Question: I can't seem to figure this out? I wan;t to execute dec.exe with param
Here my file structure:

Here my code that i'm using on mouse click.
'''
Process process = null;
try {
process = new ProcessBuilder("dec.exe",idir,odir).start();
} catch (IOException e2) { e2.printStackTrace(); }
InputStream is = process.getInputStream();
InputStreamReader isr = new InputStreamReader(is);
BufferedReader br = new BufferedReader(isr);
String line;
String total = "";
try {
while ((line = br.readLine()) != null) {
total += line;
txtrAsdasda.setText(total);
}
}
} catch (IOException e1) { e1.printStackTrace(); }
'''
---
'''
Exception in thread "AWT-EventQueue-0" java.lang.NullPointerException
at java.lang.ProcessBuilder.start(Unknown Source)
at pw.ConverterUIApp$3.actionPerformed(ConverterUIApp.java:128)
...
'''
and
'''
java.io.IOException: Cannot run program "dec.exe": CreateProcess error=2, The system cannot find the file specified
at java.lang.ProcessBuilder.start(Unknown Source)
'''
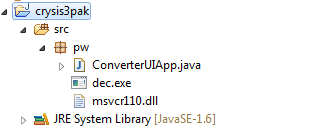
Answer: I managed to fix it my self, it's all about selecting the correct file with corrent linking:
'''
process = new ProcessBuilder("dec.exe",idir,odir).start();
'''
I put the dec.exe beside the .jar from export.